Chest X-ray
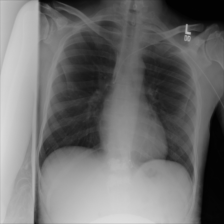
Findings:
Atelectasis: negative
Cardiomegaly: negative
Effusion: negative
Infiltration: negative
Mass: negative
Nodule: negative
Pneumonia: negative
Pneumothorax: negative
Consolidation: negative
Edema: negative
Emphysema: negative
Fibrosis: negative
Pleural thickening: negative
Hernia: negative